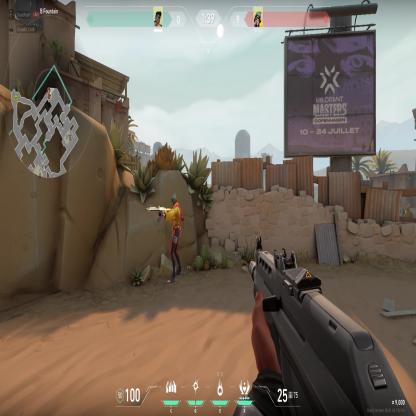
Label: enemy